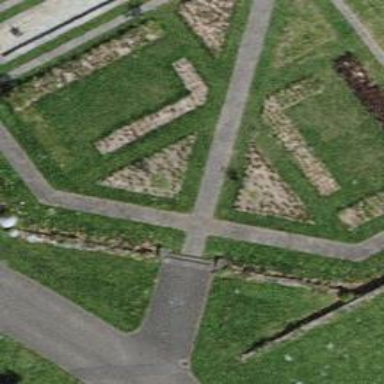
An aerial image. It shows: Footway covered with grass pavers.